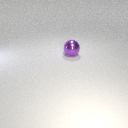
large purple metal sphere